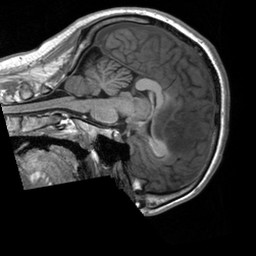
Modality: T1w
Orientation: sagittal
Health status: ill
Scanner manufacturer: siemens
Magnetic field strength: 3 T
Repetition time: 1.7 s
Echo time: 0.00253 s